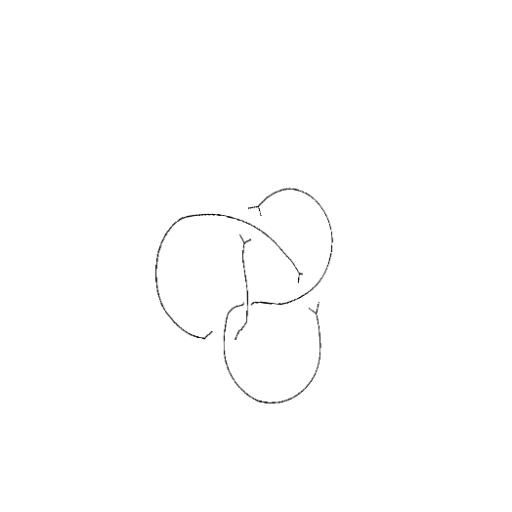
Crossing number: 4